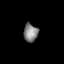
Tissue: lung
Cell type: Epithelial cells
Senescence score: 0.2342
Nuclear area (px): 259
Mean DAPI intensity: 129.201